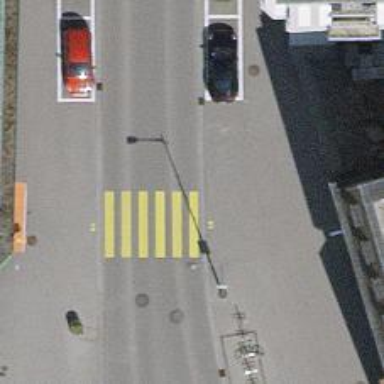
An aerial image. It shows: Marked road crossing with pedestrian island.